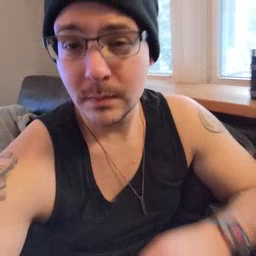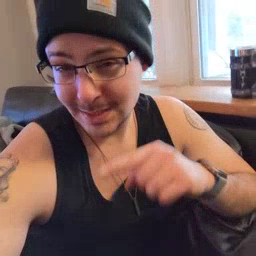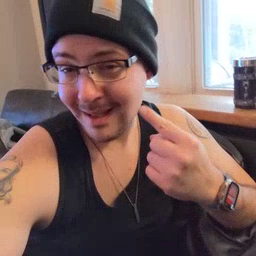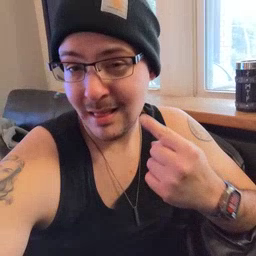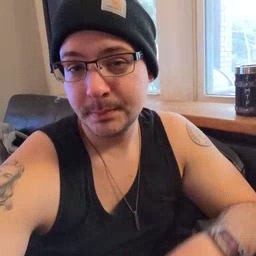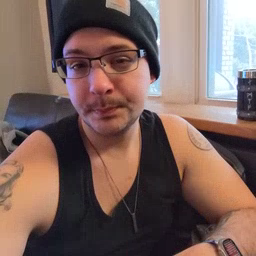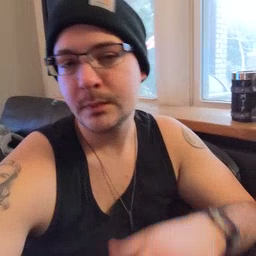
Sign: smile